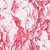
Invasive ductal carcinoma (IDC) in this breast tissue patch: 0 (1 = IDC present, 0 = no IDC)